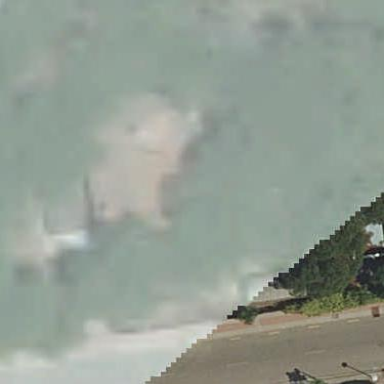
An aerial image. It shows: Part of building.